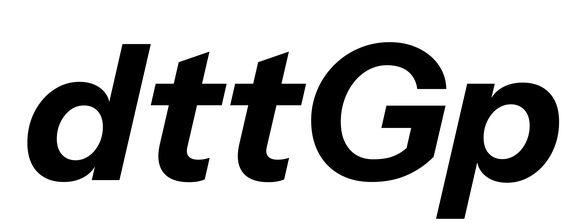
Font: InstrumentSans-Italic_Bold_Italic